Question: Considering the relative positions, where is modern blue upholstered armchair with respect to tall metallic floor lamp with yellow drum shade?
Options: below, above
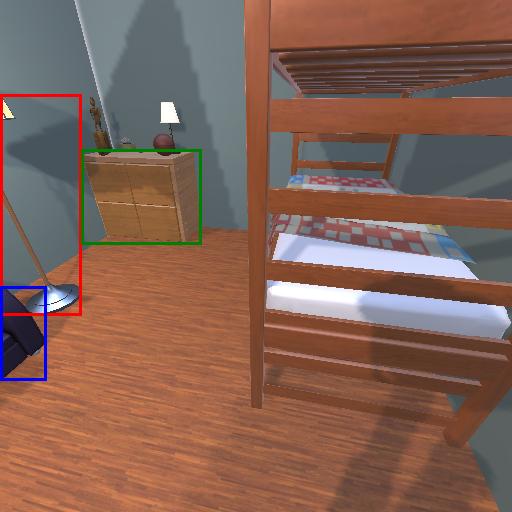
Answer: below